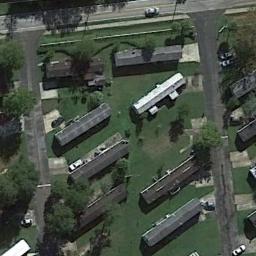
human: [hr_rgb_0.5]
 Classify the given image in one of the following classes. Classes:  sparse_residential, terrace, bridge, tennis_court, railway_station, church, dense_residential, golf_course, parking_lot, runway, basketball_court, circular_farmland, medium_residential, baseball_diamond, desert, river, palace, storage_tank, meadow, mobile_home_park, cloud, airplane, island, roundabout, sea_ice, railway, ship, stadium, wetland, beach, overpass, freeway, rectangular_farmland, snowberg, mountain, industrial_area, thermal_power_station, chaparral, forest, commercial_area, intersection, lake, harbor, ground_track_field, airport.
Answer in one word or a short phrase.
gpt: mobile_home_park